Question: I have a site which is i18n enabled and using 'wagtail-localize'. When editing (or creating) the original language of a page, all the snippets show values for every language, if you use the standard 'FieldPanel'. Using the SnipperChooserPanel is not an option because there are a lot of 'ParentalManytoManyField's in the model, it would be too cluttered for the editors.

This is how the model and snippet is constructed.
'''
@register_snippet
class Level(TranslatableMixin):
name = models.CharField(max_length=255)
def __str__(self):
return self.name
class Meta:
verbose_name = "Educational Level"
unique_together = ('translation_key', 'locale')
class Activity(Page):
...
level = ParentalManyToManyField(Level, verbose_name='Education level', blank=True)
MultiFieldPanel([
....
FieldPanel('level', widget=forms.CheckboxSelectMultiple),
])
'''
I'm trying to work out how to subclass 'FieldPanel' so it uses the page's locale to filter the snippet queryset.
I have hacky/temporary solution to this using the 'limit_choices_to' kwarg for 'ParentalManyToManyField' but I can only filter by the user language not the page language.
'''
def limit_lang_choice():
limit = models.Q(locale__language_code=get_language())
return limit
'''
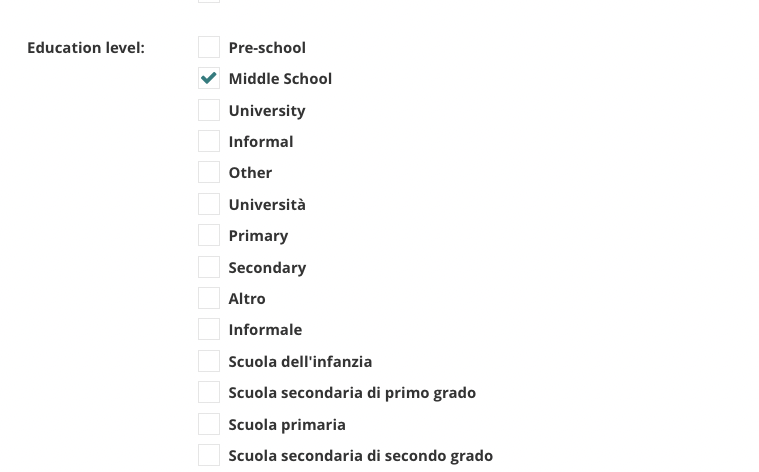
Answer: Turns out the locale is lurking in the 'BoundPanel.instance'
Here's a select panel that will filter according to locale. It'll match the default panel type for the field, or you can override with an appropriate form widget (one of 'CheckboxSelectMultiple', 'RadioSelect', 'Select' or 'SelectMultiple'). Set 'typed_choice_field=True' to force 'Select' into a dropdown widget (default is a list).
'''
from django.core.exceptions import ImproperlyConfigured
from django.forms.models import ModelChoiceIterator
from django.forms.widgets import (CheckboxSelectMultiple, RadioSelect, Select,
SelectMultiple)
from django.utils.translation import gettext_lazy as _
from wagtail.admin.panels import FieldPanel
class LocalizedSelectPanel(FieldPanel):
"""
Customised FieldPanel to filter choices based on locale of page/model being created/edited
Usage:
widget_class - optional, override field widget type
- should be CheckboxSelectMultiple, RadioSelect, Select or SelectMultiple
typed_choice_field - set to True with Select widget forces drop down list
"""
def __init__(self, field_name, widget_class=None, typed_choice_field=False, *args, **kwargs):
if not widget_class in [None, CheckboxSelectMultiple, RadioSelect, Select, SelectMultiple]:
raise ImproperlyConfigured(_(
"widget_class should be a Django form widget class of type "
"CheckboxSelectMultiple, RadioSelect, Select or SelectMultiple"
))
self.widget_class = widget_class
self.typed_choice_field = typed_choice_field
super().__init__(field_name, *args, **kwargs)
def clone_kwargs(self):
return {
'heading': self.heading,
'classname': self.classname,
'help_text': self.help_text,
'widget_class': self.widget_class,
'typed_choice_field': self.typed_choice_field,
'field_name': self.field_name,
}
class BoundPanel(FieldPanel.BoundPanel):
def __init__(self, **kwargs):
super().__init__(**kwargs)
if not self.panel.widget_class:
self.form.fields[self.field_name].widget.choices=self.choice_list
else:
self.form.fields[self.field_name].widget = self.panel.widget_class(choices=self.choice_list)
if self.panel.typed_choice_field:
self.form.fields[self.field_name].__class__.__name__ = 'typed_choice_field'
pass
@property
def choice_list(self):
self.form.fields[self.field_name].queryset = self.form.fields[self.field_name].queryset.filter(locale_id=self.instance.locale_id)
choices = ModelChoiceIterator(self.form.fields[self.field_name])
return choices
'''
So in your Activity class, you'd call this with
'''
LocalizedSelectPanel(
'level',
widget_class=CheckboxSelectMultiple,
),
'''